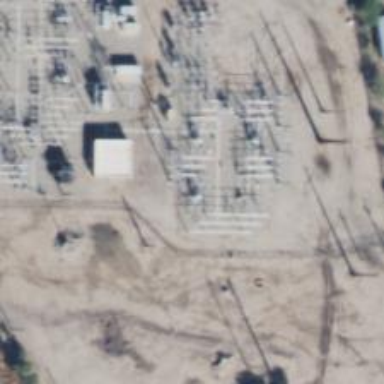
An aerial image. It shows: Switch used for power control.